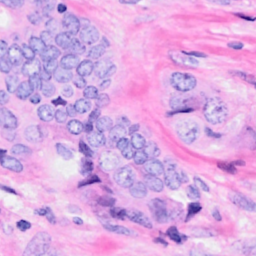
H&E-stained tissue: Breast